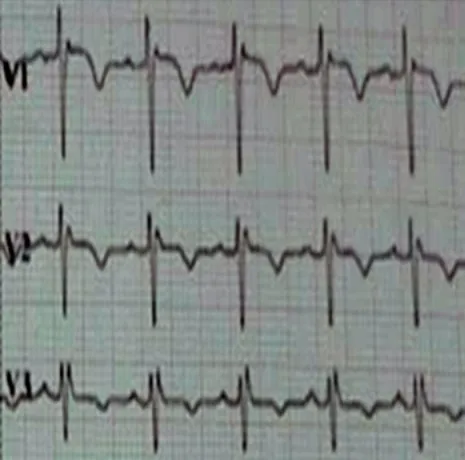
Electrocardiogram shows a right bundle branch block (RBBB) in leads V1, V2 and V3.
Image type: electrography (ekg)